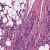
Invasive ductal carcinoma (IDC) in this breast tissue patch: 1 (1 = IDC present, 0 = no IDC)